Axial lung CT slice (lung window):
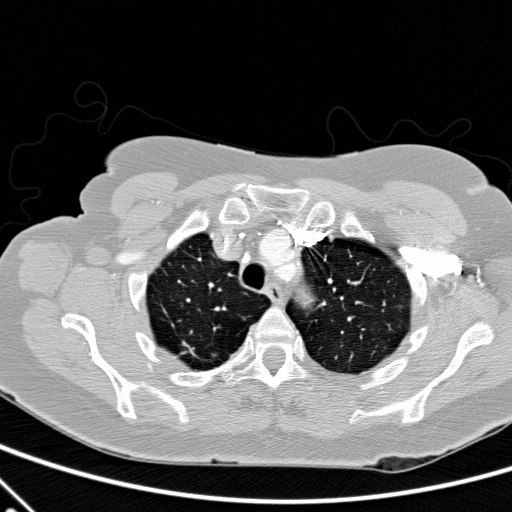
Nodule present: no